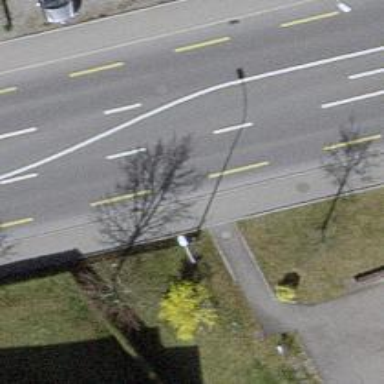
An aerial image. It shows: Primary highway with dedicated lane for cyclists.